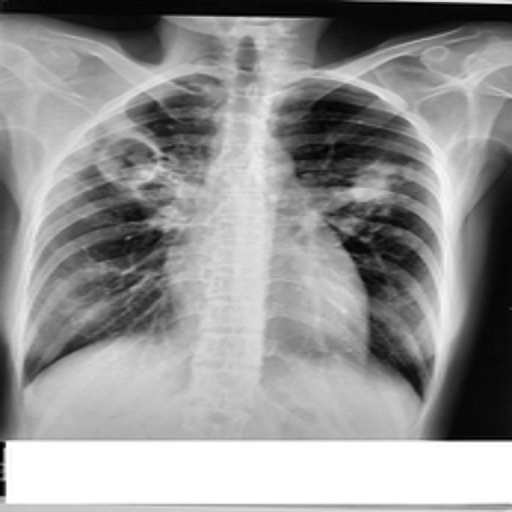
Finding: TUBERCULOSIS